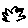
Label: bird